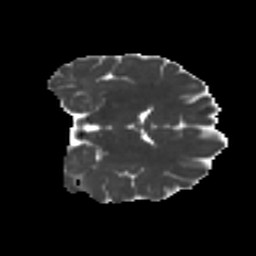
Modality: MD
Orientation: coronal
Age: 25
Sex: male
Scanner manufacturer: ge
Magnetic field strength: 3 T
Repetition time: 7.8 s
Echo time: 0.0606 s